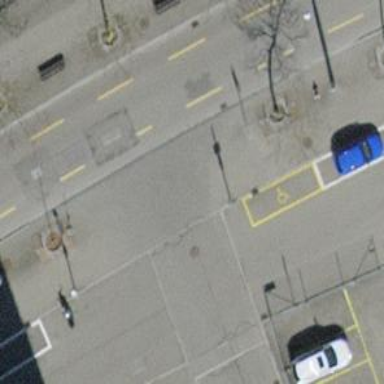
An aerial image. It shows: Unmarked crossing with traffic calming table on the road.